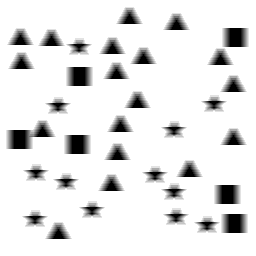
Squares: 6
Triangles: 18
Stars: 12
Total shapes: 36